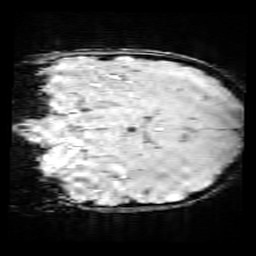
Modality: SWI
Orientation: coronal
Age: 10
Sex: female
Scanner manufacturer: siemens
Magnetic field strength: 3 T
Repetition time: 0.027 s
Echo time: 0.02 s